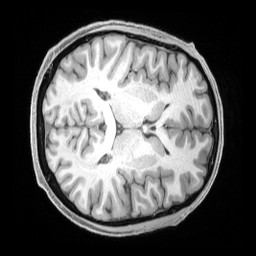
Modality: T1w
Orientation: axial
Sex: male
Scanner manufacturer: siemens
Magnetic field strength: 3 T
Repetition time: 2.4 s
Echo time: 0.00222 s